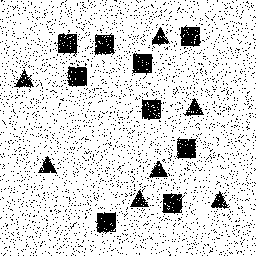
Squares: 9
Triangles: 7
Stars: 0
Total shapes: 16